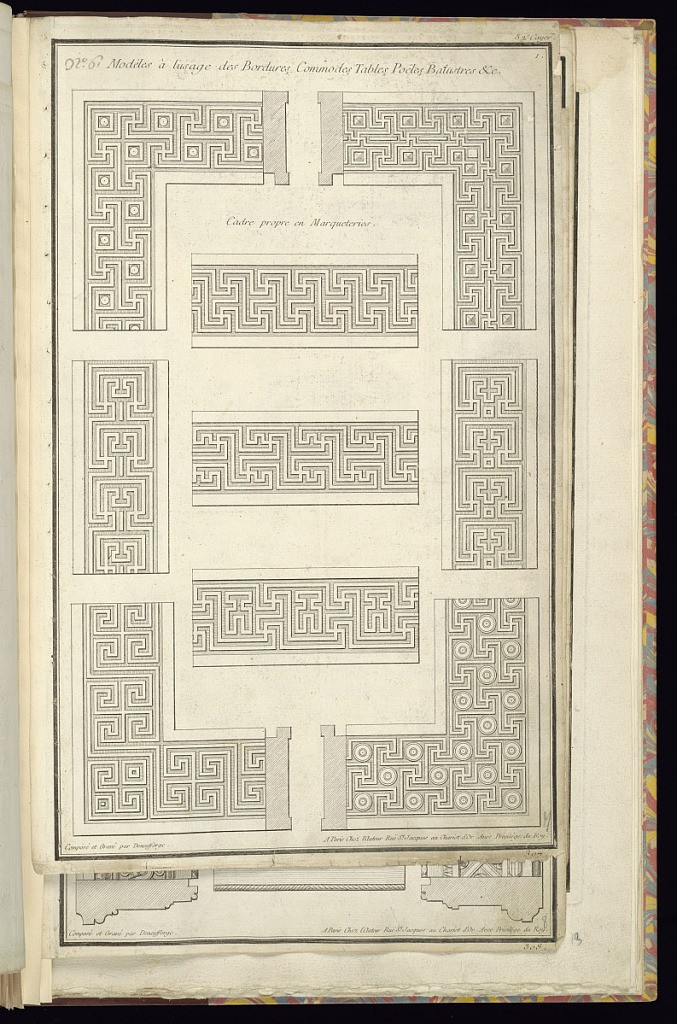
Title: Modèles à l’usage des Bordures, Commodes, Tables, Poëles, Balustres &c
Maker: Jean-François de Neufforge, Flemish, 1714 – 1791
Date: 1763
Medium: Etching and engraving on laid paper
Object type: Print
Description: Nine rectangular and corner ornament designs featuring repeat patterns for moldings, and frames for various uses, with neoclassical motifs including geometric, roundels, and meander or Greek key motifs. The plate is titled, numbered, and signed.